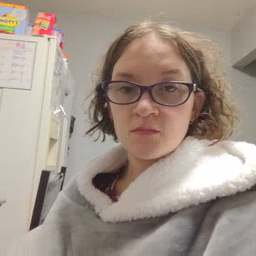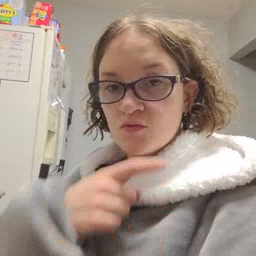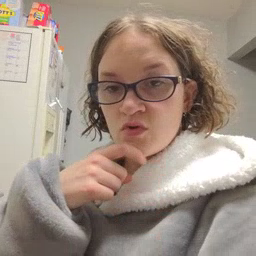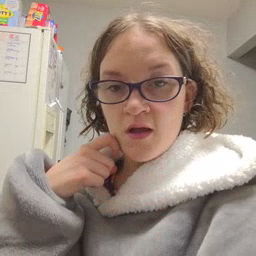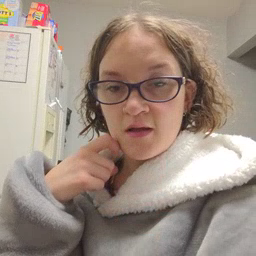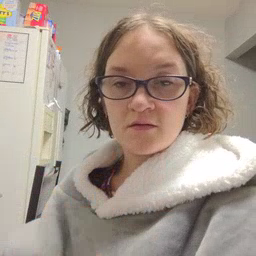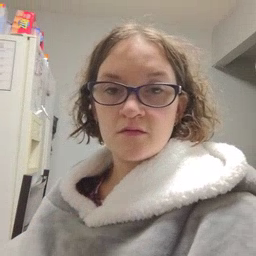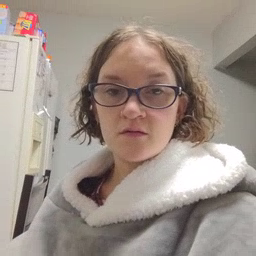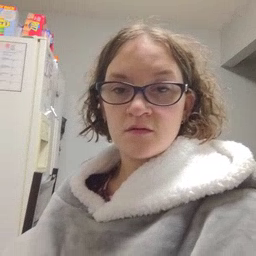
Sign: dry